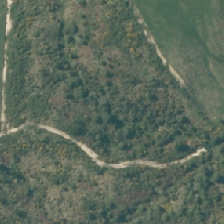
Land cover: low_producing_grassland